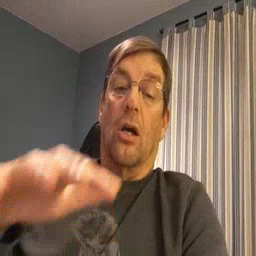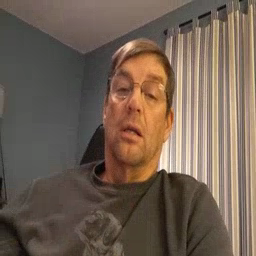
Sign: backyard